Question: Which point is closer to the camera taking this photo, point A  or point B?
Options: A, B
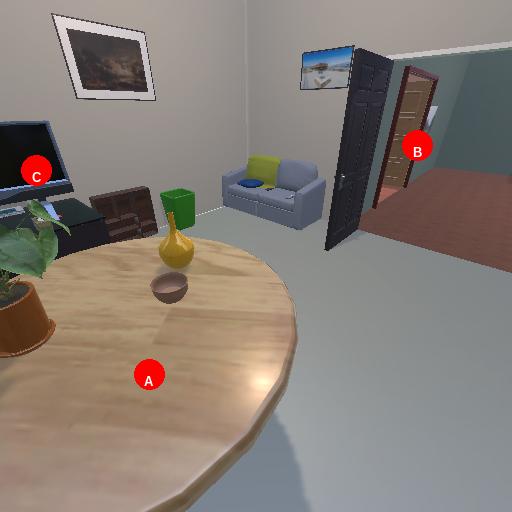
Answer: A